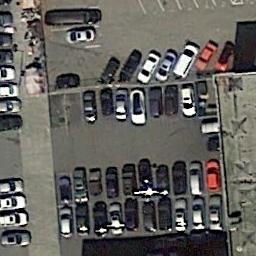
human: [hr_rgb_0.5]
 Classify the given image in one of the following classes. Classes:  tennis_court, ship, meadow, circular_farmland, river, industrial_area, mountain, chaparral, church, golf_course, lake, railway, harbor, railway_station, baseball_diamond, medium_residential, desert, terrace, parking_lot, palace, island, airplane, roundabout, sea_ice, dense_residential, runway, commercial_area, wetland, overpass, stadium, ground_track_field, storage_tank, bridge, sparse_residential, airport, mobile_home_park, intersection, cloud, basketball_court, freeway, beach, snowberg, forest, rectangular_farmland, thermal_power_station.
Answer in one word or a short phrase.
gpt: parking_lot